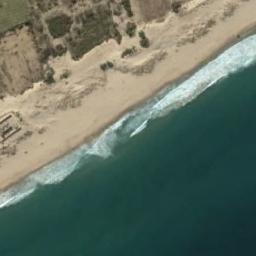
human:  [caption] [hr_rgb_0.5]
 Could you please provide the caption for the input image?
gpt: There is no vegetation near the beach .

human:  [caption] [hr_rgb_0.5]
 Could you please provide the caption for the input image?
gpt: There is a clear coastline between the dark green seawater and the beach with sparse green plants .

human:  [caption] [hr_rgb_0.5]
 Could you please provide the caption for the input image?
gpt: The beach with khaki sand and some hills on the beach .

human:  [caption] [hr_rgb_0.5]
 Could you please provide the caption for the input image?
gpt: The green sea and beaches and fertile fields .

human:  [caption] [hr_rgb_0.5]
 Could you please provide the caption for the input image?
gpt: There is a lot of grass on the beach .